Question: I write the following code on my main form to show the help file when i click on F1. This works fine but i am getting it as maximized i don't want this and also only after selecting the contents on the opened one i am able to see the contents by default i am unable to view
My code is as follows
'''
private void frmMain_HelpRequested(object sender, HelpEventArgs hlpevent)
{
helpProvider1.SetShowHelp(this, true);
}
'''

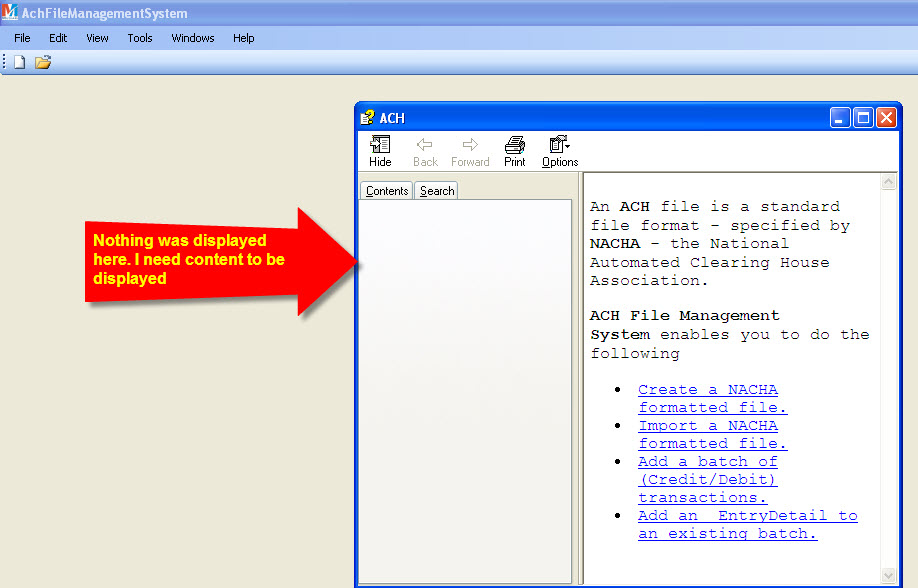
Answer: Got the answer just wrote
'''
Help.ShowHelp(this, "C:\Documents and Settings\Administrator\Desktop\ACHWINAPP.chm");
'''
it solved the issue can any one tell me about the other